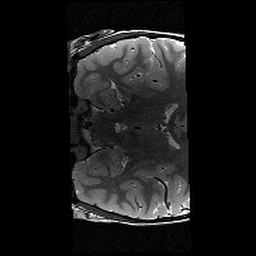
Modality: T2w
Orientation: coronal
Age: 10
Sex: male
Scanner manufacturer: siemens
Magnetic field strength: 3 T
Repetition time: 9.23 s
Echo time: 0.067 s